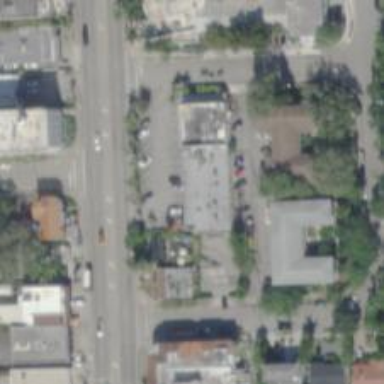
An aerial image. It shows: Convenience shop.